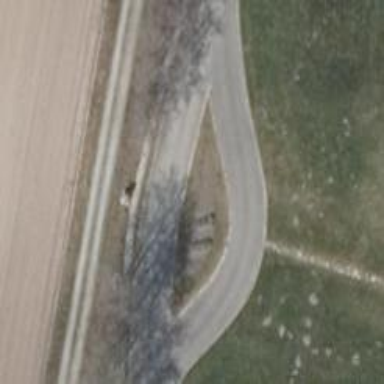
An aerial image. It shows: Service road with paved surface.